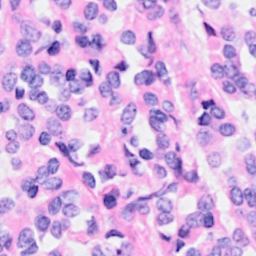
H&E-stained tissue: Breast